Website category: university
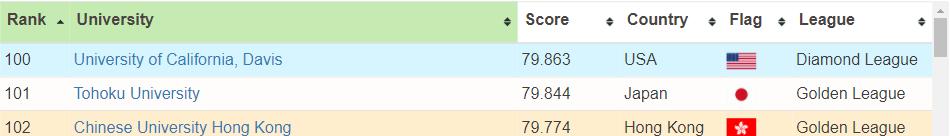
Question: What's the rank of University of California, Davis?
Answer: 100

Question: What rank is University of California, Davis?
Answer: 100

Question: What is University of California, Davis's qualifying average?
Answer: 100

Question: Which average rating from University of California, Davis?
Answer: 100

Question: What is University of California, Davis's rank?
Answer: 100

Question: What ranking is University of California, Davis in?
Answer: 100

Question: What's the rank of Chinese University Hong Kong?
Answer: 102

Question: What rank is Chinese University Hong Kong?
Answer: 102

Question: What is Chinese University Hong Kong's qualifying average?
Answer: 102

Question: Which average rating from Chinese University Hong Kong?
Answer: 102

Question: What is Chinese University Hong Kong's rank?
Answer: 102

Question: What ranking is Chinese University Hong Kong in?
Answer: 102

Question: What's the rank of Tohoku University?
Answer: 101

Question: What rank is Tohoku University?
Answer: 101

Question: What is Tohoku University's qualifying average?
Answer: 101

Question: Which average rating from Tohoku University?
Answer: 101

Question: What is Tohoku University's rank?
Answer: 101

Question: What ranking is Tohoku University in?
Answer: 101

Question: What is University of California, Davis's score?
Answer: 79.863

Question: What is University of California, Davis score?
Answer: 79.863

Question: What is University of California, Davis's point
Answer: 79.863

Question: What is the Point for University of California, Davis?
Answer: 79.863

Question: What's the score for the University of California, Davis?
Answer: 79.863

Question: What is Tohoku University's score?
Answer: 79.844

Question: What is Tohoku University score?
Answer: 79.844

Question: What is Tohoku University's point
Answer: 79.844

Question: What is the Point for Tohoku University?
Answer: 79.844

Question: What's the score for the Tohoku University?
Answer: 79.844

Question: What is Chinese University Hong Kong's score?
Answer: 79.774

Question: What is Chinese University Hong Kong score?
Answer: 79.774

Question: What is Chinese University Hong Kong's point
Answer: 79.774

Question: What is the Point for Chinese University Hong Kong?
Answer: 79.774

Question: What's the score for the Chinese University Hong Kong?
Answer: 79.774

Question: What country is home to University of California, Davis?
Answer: USA

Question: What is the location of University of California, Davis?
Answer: USA

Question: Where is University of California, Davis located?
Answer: USA

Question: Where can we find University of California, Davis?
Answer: USA

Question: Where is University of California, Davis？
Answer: USA

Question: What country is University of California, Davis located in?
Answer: USA

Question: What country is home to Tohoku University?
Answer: Japan

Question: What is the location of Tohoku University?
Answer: Japan

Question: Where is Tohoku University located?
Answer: Japan

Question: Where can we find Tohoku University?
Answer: Japan

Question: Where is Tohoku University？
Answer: Japan

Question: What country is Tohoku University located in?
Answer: Japan

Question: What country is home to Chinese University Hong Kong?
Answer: Hong Kong

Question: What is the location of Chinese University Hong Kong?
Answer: Hong Kong

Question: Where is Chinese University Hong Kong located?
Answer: Hong Kong

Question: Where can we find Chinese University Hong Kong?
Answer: Hong Kong

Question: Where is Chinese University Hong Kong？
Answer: Hong Kong

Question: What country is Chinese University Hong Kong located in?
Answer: Hong Kong

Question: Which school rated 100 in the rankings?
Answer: University of California, Davis

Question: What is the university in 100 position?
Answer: University of California, Davis

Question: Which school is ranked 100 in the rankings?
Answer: University of California, Davis

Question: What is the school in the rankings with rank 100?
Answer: University of California, Davis

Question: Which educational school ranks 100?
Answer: University of California, Davis

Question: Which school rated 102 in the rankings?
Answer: Chinese University Hong Kong

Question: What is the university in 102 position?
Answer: Chinese University Hong Kong

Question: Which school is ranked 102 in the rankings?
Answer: Chinese University Hong Kong

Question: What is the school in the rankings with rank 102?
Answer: Chinese University Hong Kong

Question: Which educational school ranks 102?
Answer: Chinese University Hong Kong

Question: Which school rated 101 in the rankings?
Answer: Tohoku University

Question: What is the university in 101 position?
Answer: Tohoku University

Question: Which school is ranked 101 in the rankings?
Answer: Tohoku University